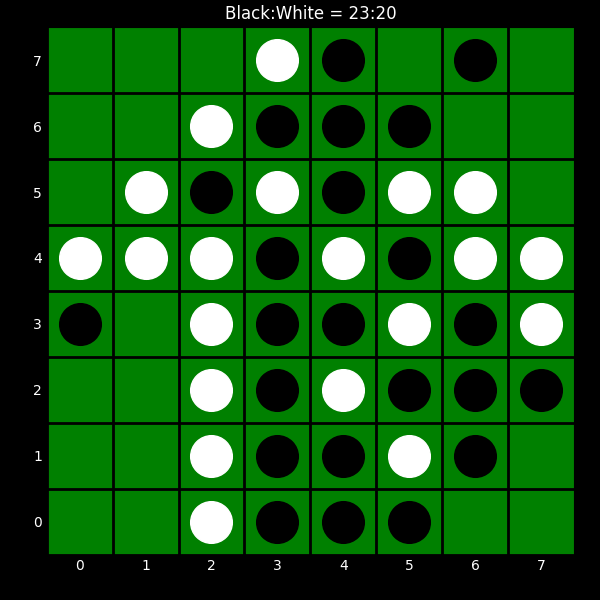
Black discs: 23
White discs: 20